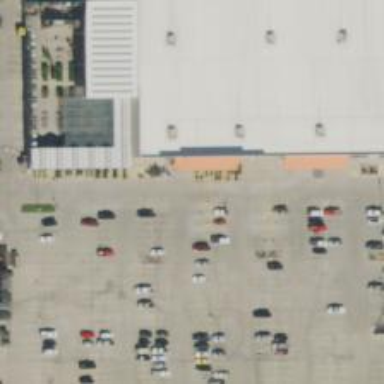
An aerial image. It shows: Parking space is available.